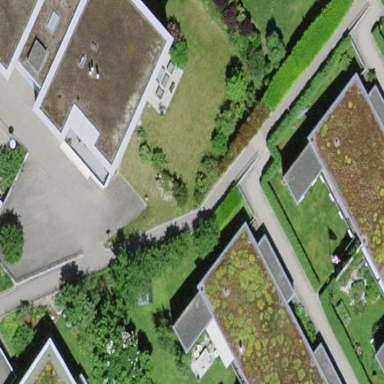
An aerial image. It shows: Residential building.